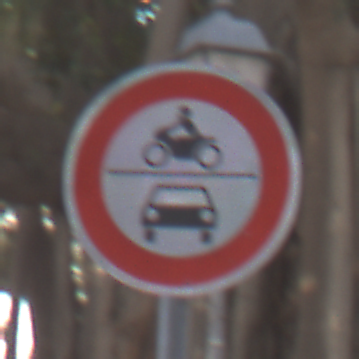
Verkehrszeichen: VerbotKraftfahrzeuge
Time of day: MorningAfternoon
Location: Outdoor (Suburban)
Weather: PartlyCloudy
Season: NotSpecified
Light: Natural